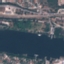
Label: River